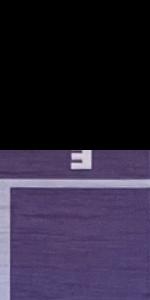
Label: Empty